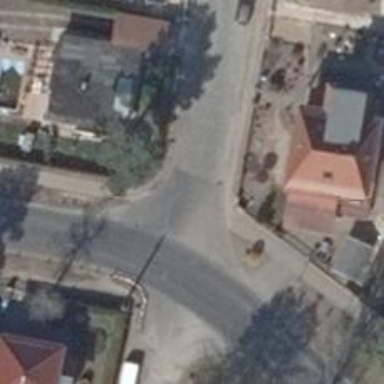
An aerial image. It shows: Road with "give way" sign.